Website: apple
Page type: customer-info-address
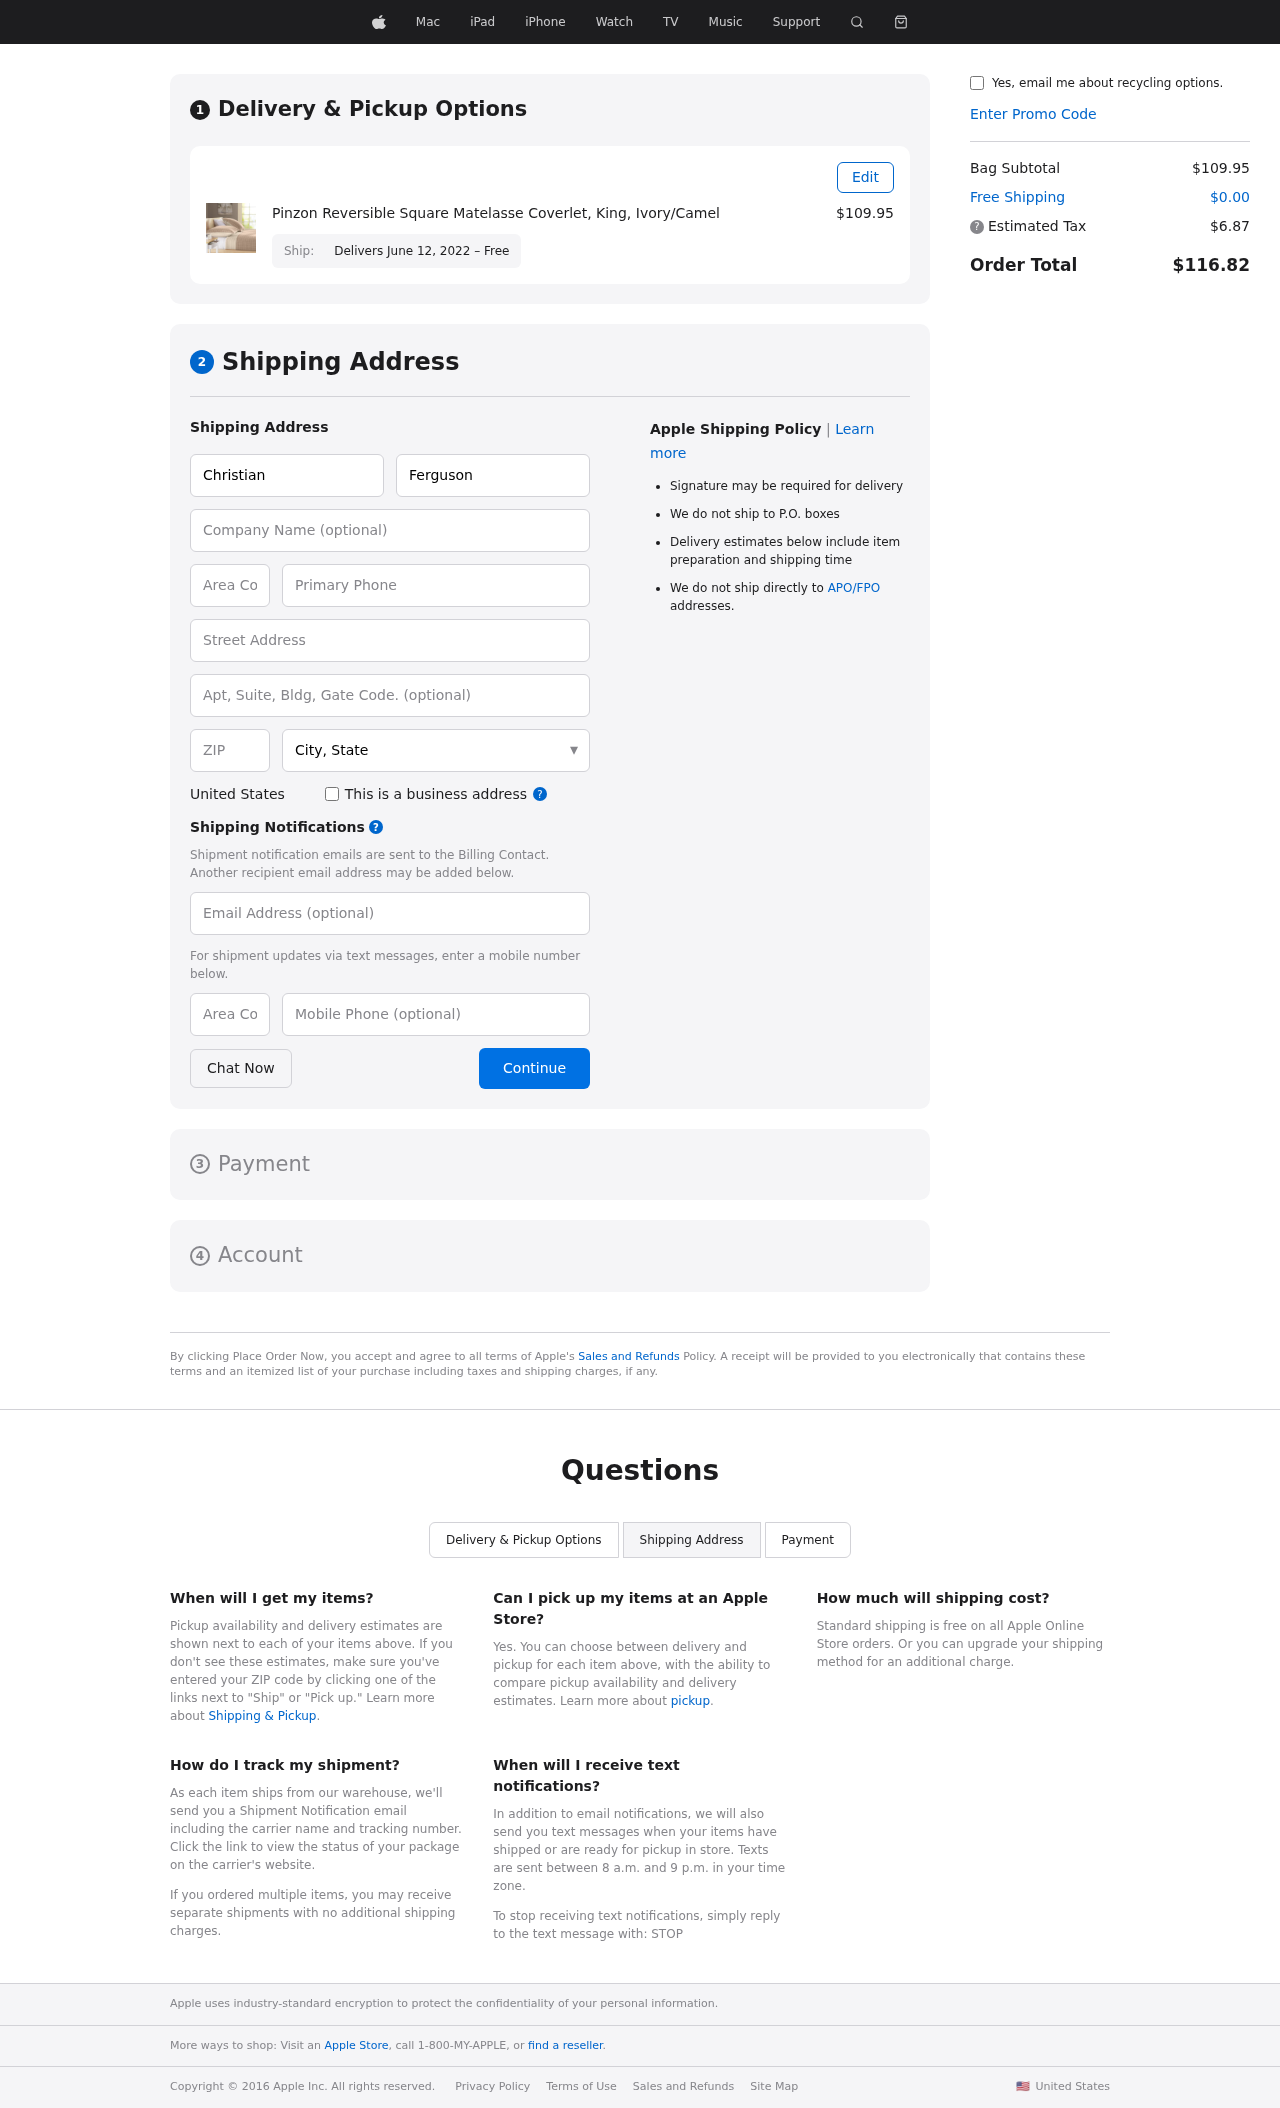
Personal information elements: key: PII_CITY_STATE
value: Lake Jeanbury, WA
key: PII_COUNTRY
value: United States
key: PII_EMAIL
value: cferguson@yahoo.com
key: PII_FIRSTNAME
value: Christian
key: PII_LASTNAME
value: Ferguson
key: PII_PHONE
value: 7792990445
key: PII_PHONE_AREA
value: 779
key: PII_POSTCODE
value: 09944
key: PII_STREET
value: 667 Palmer Center
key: PII_STREET2
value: Suite 574
Product elements: key: PRODUCT1_NAME
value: Pinzon Reversible Square Matelasse Coverlet, King, Ivory/Camel
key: PRODUCT1_PRICE
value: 109.95
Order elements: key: ORDER_DELIVERY_DATE
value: Delivers June 12, 2022 – Free
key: ORDER_SUBTOTAL
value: $109.95
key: ORDER_SHIPPING_COST
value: $0.00
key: ORDER_TAX
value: $6.87
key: ORDER_TOTAL
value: $116.82